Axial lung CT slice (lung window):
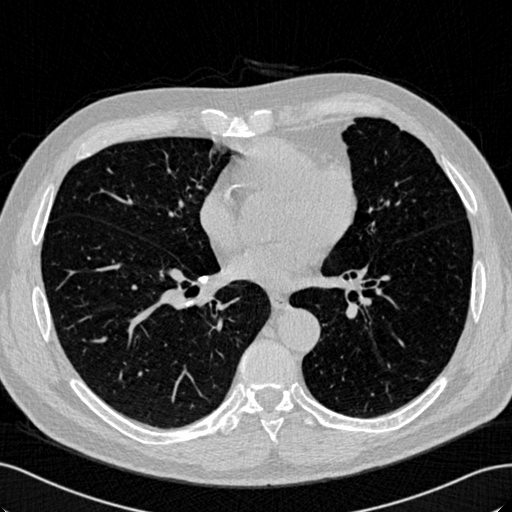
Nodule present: no